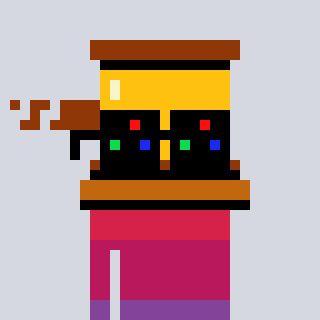
a pixel art character with square black sunglasses, a gavel-shaped head and a darkpink-colored body on a cool background